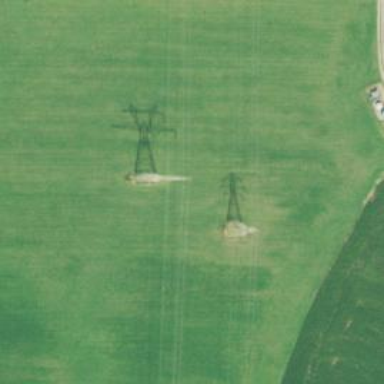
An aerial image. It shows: Lattice structure tower used for power distribution.